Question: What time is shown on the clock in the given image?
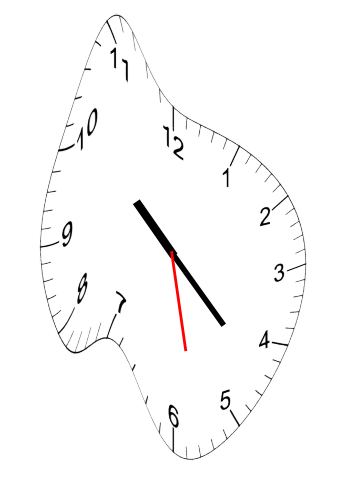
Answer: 10:22:28